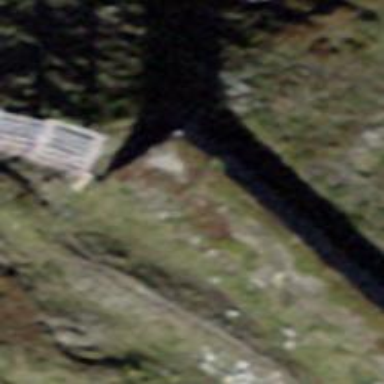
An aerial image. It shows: Retaining wall.